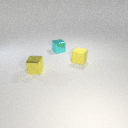
small yellow metal cube to the left of small cyan metal cube